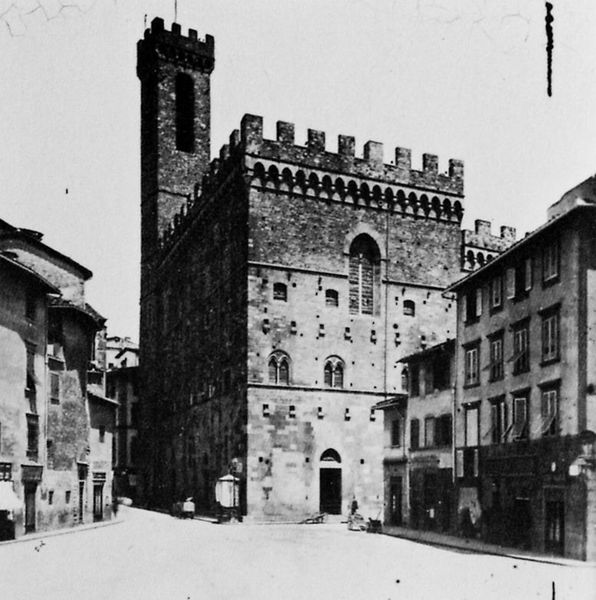
Titel: Der San Firenze Platz
Künstler: Gebrüder Alinari
Schlagwörter: dunkel, himmel, schatten, weiß, stadt, fenster, grau, hell, licht, schwarz, strasse, säule, tür, gebäude, haus, schloss, alt, architektur, mensch, stein, häuser, kirche, sonne, renaissance, fensterläden, turm, ecke, ansicht, bogen, fassade, gasse, italien, türen, mauer, massiv, platz, treppe, zinnen, foto, fotografie, photographie, bögen, eingang, burg, bürgersteig, palast, palazzo, festung, schwarz weiß, litfasssäule, jalousie, rom, photo, fries, portal, sims, gesims, gotisch, spitzbögen, antik, rundbögen, florenz, etagen, geschosse, stockwerke, gebäuse, tein, entresol, bargello, schießscharten, zinnenkranz, pallazzo, biforien, kastell, verona, markisen, jalousien, mauers, scharten, schlosss, belfries, e, 20. jahrhundert, signoria, litvassäule, sognoria, trippe, ialtien